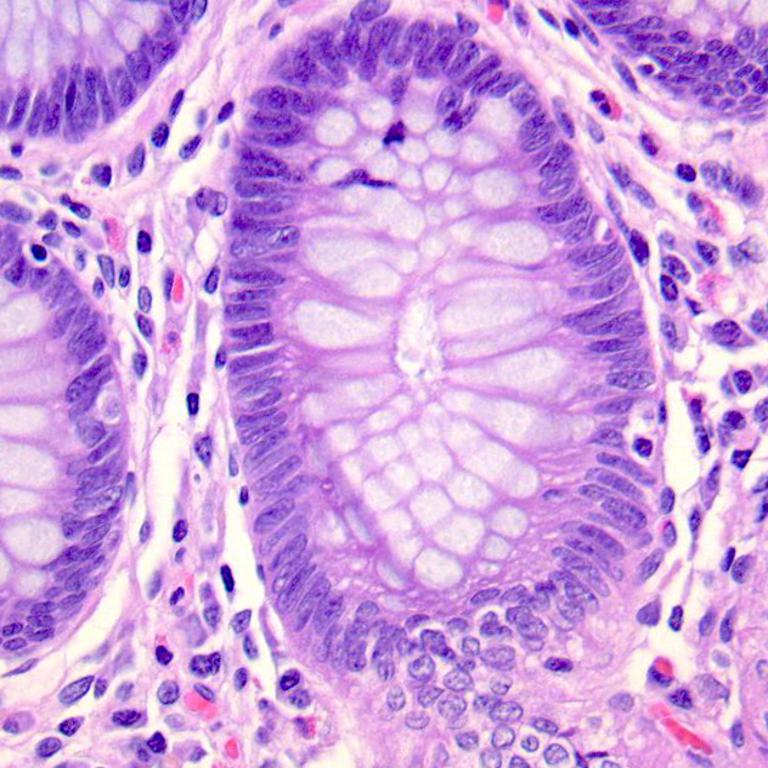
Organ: colon
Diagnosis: benign